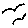
Label: bird